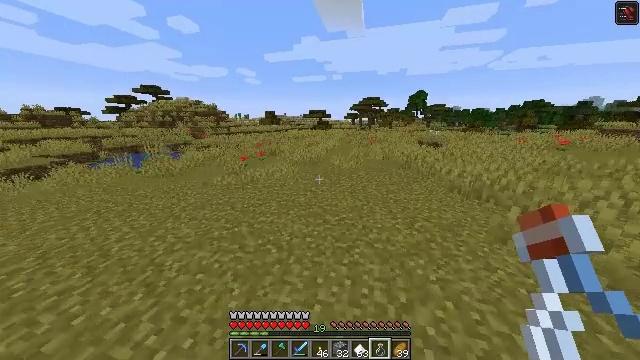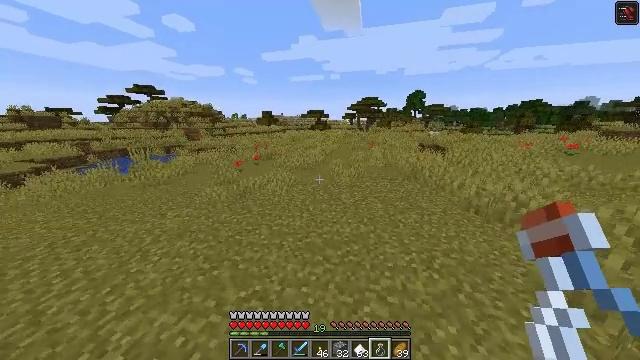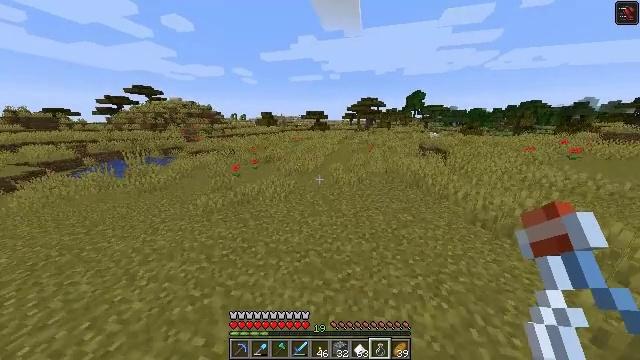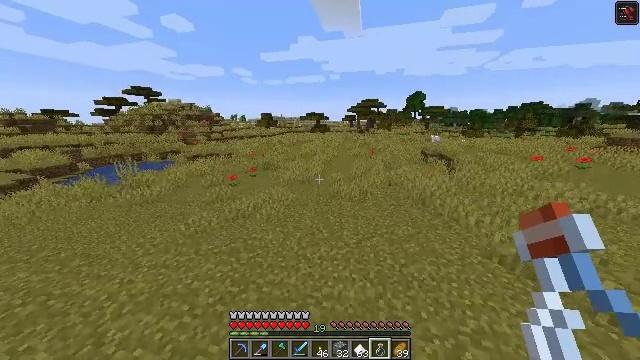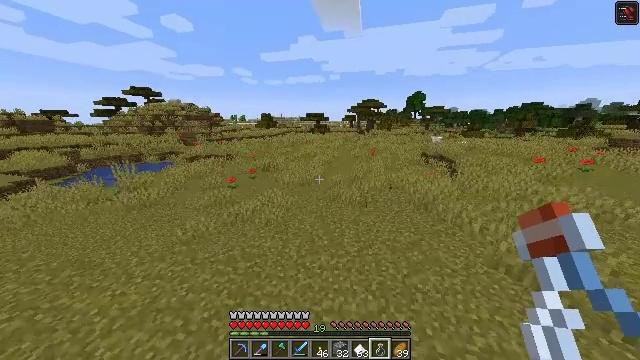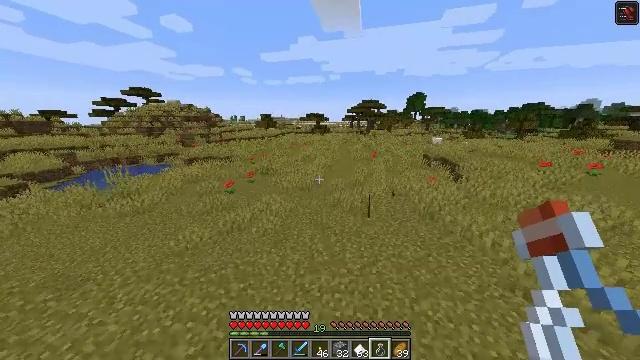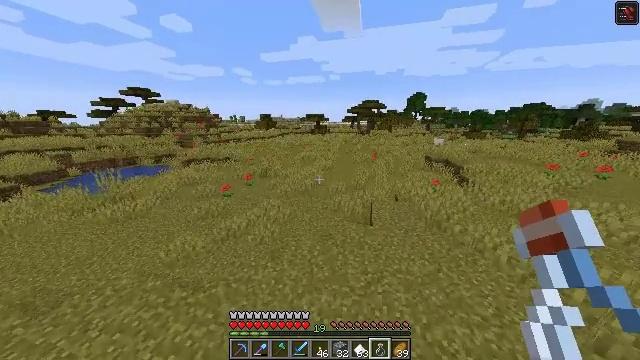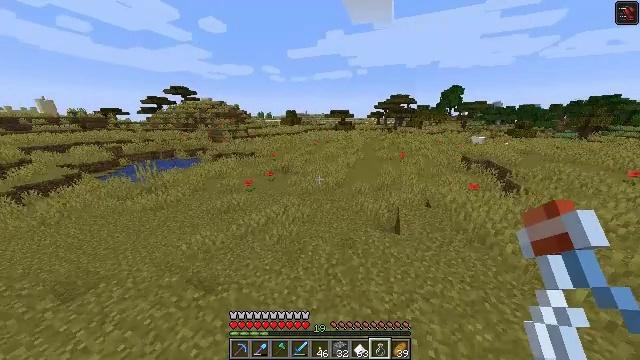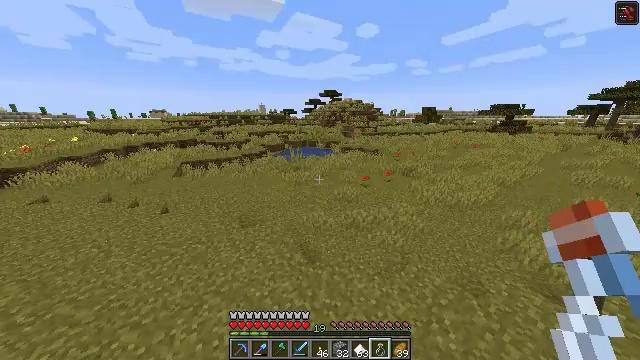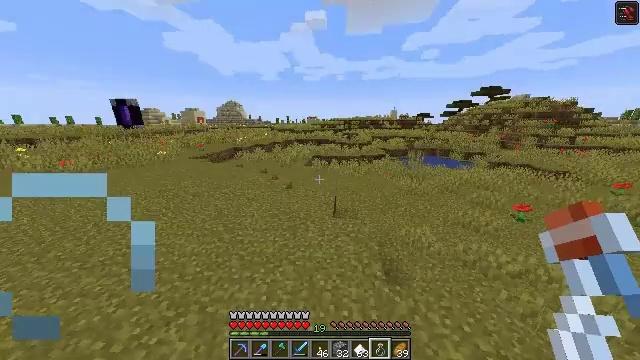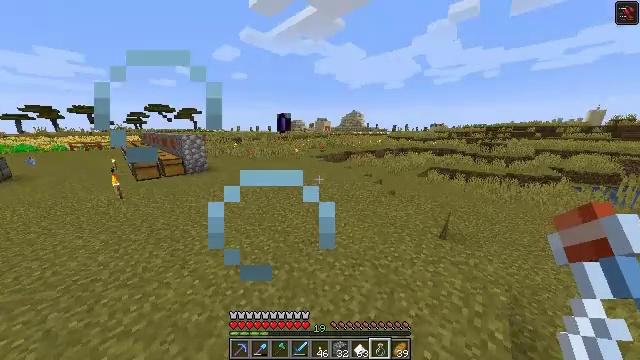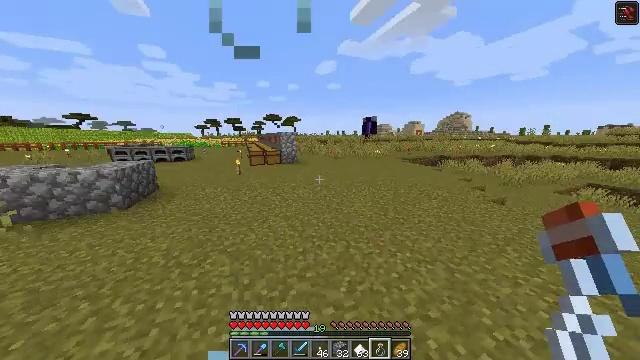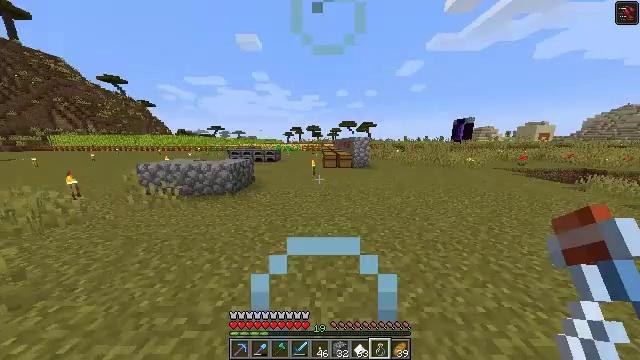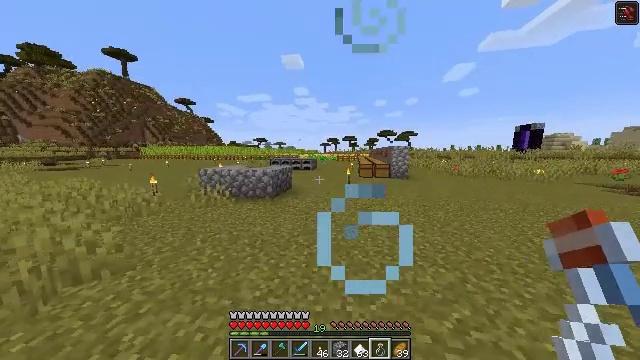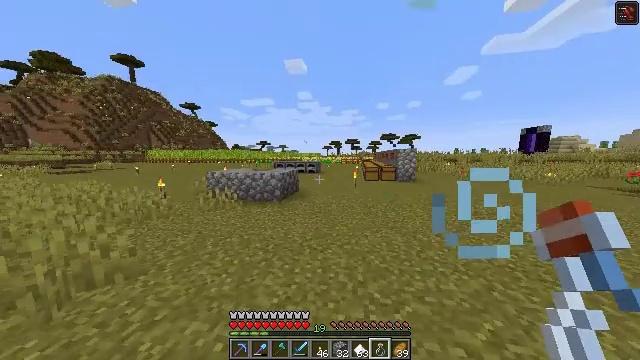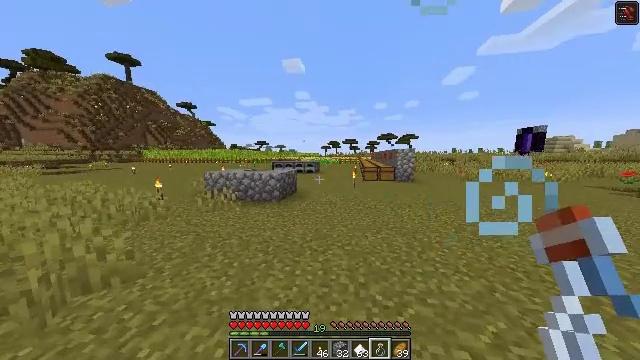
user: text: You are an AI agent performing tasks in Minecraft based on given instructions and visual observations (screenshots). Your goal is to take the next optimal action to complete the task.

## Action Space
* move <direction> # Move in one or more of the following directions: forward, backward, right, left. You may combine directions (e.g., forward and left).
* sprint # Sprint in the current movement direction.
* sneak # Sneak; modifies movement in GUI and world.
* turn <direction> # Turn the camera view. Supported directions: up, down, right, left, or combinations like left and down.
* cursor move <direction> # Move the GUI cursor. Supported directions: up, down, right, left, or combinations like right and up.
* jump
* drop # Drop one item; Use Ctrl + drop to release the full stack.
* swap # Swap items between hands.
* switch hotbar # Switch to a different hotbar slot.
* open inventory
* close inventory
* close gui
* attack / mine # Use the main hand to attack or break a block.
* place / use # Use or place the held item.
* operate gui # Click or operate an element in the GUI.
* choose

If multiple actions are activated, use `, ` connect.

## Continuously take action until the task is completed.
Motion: motion action
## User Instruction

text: Drop melon seeds.
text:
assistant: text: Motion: move forward, sprint, jump
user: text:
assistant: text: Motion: move forward, sprint, jump
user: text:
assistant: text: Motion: move forward, sprint, jump
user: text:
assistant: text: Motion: move forward, sprint, jump
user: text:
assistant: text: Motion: move forward, sprint, jump
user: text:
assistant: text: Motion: move forward, sprint, jump
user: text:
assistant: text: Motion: move forward, sprint, turn left and down, jump
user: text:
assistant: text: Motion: move forward, sprint, turn left, jump
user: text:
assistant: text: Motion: move forward and move left, sprint, turn left and up
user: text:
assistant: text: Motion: move forward and move left, sprint, turn left and up
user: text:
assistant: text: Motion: move forward and move left, sprint, turn left and up
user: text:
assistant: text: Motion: move forward and move left, sprint, turn left and up
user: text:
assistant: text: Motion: move forward and move left, sprint, turn left and up
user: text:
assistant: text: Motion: move forward and move left, sprint, turn up
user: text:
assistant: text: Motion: move forward and move left, sprint
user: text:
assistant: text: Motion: move forward and move left, sprint
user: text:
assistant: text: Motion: move forward and move left, sprint
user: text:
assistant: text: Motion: move forward, sprint
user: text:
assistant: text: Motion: move forward, sprint
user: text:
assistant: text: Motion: move forward, sprint
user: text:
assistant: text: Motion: move forward, sprint, turn right
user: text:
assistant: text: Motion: move forward, sprint, turn right
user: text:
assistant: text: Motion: move forward, sprint
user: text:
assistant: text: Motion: move forward, sprint
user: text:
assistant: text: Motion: move forward, sprint
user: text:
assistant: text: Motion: move forward, sprint
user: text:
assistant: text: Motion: move forward, sprint, turn right
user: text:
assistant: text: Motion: move forward, sprint, turn right
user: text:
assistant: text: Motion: move forward, sprint, turn right
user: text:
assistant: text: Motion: move forward, sprint